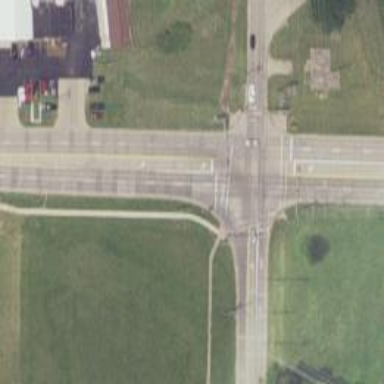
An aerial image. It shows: Crossing with marked lines on the road.